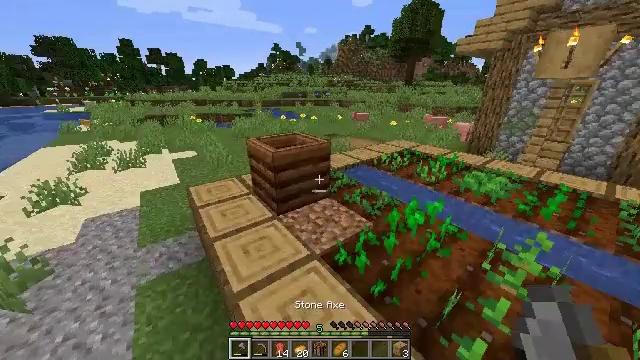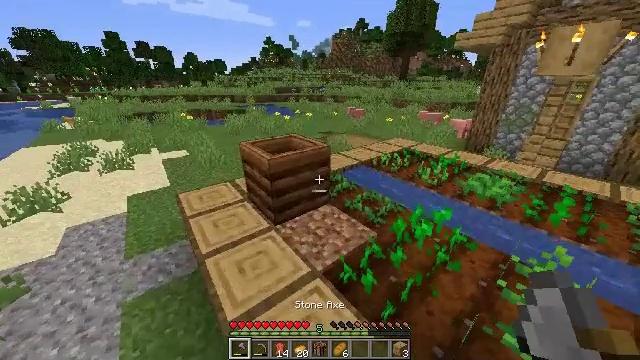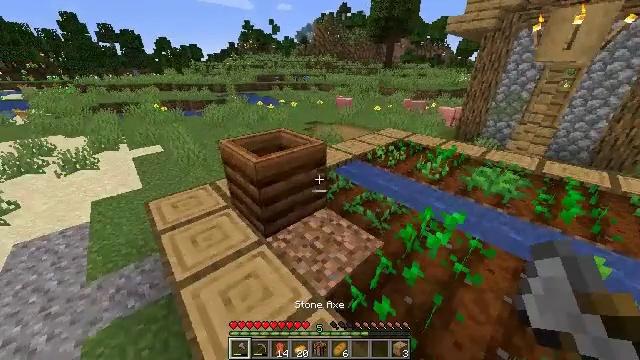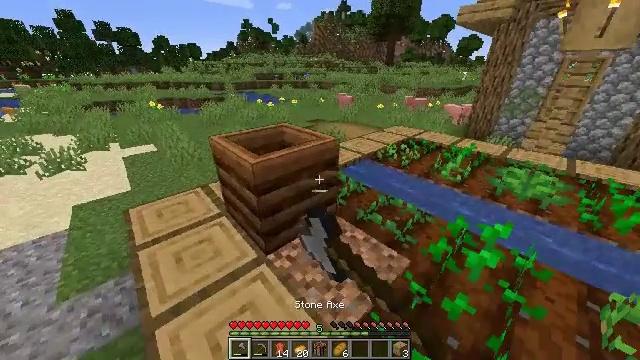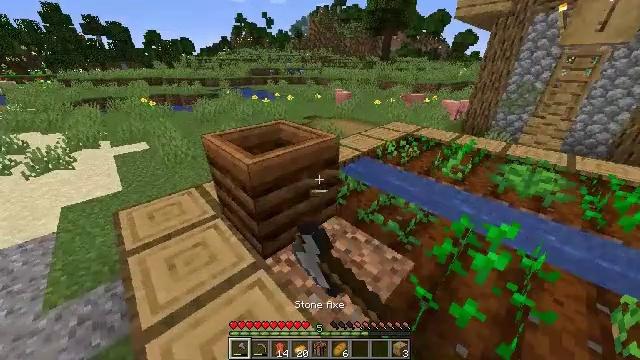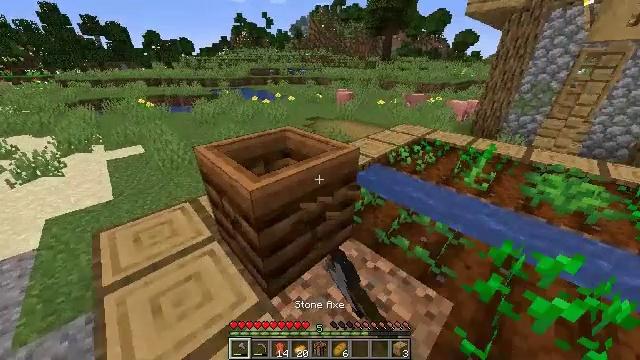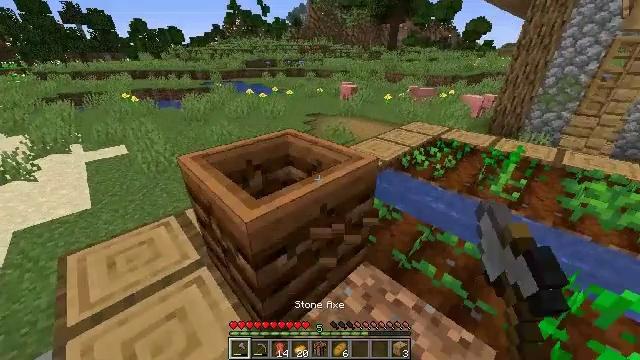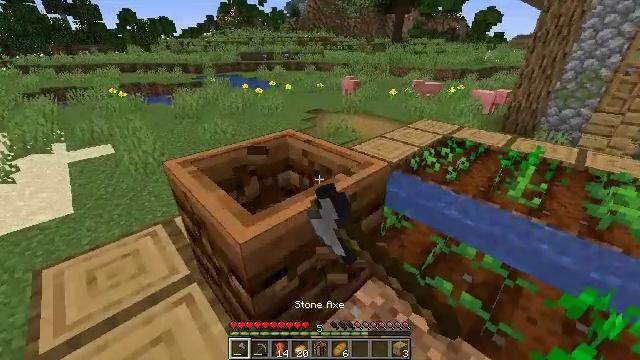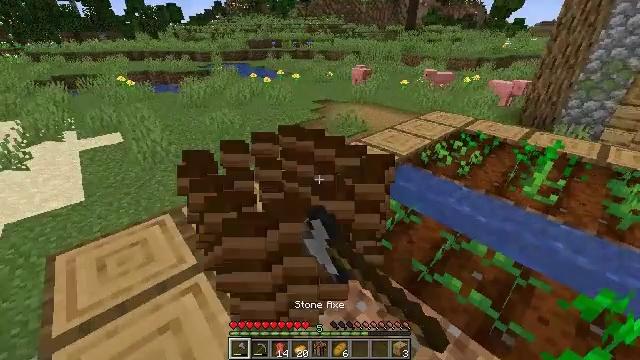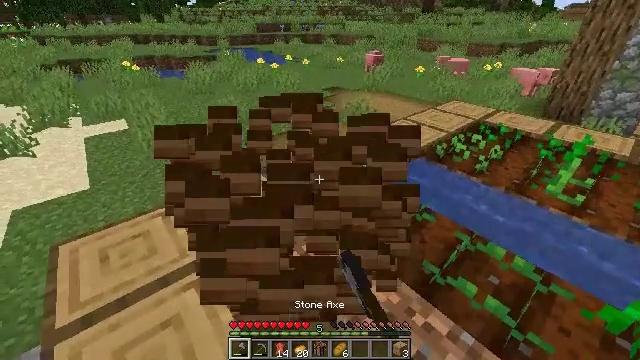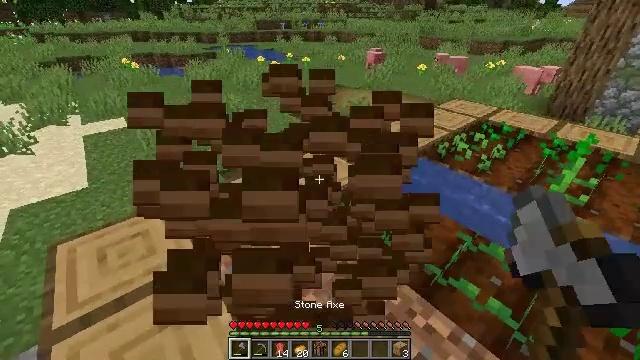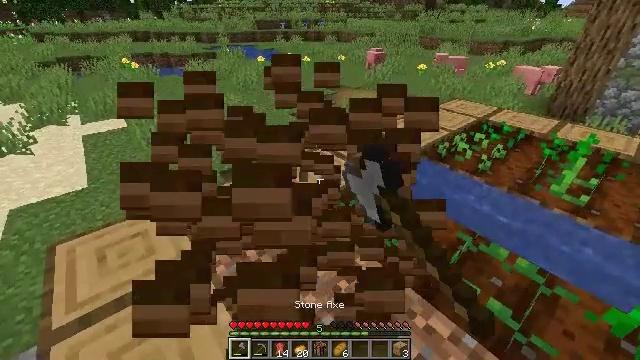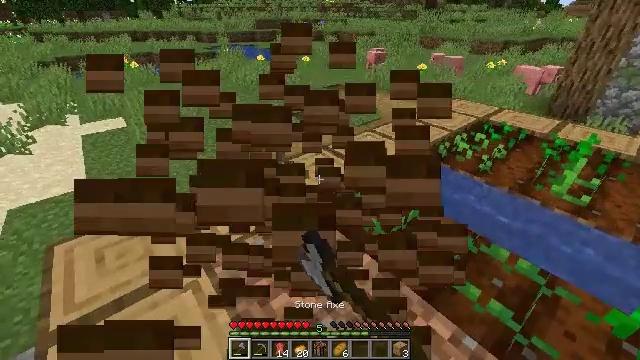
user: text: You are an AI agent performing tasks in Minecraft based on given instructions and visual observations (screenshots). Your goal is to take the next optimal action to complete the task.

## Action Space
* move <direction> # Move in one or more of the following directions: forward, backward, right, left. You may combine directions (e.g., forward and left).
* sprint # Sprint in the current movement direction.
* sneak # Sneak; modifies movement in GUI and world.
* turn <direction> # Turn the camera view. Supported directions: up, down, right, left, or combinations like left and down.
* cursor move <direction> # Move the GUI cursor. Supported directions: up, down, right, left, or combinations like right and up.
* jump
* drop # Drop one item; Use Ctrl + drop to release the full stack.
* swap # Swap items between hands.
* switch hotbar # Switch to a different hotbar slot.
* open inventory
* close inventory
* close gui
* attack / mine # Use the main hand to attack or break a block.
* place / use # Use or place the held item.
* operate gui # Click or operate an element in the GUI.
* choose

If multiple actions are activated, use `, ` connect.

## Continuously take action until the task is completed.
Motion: motion action
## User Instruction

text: Break the composter to recycle it.
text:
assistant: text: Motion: move forward, turn right and down
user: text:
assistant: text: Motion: move forward, turn right and down, attack / mine
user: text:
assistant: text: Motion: move forward, attack / mine
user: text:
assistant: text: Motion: move forward, turn right, attack / mine
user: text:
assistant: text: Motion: attack / mine
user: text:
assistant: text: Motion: attack / mine
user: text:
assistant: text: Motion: attack / mine
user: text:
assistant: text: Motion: turn left and down, attack / mine
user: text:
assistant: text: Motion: turn left and down, attack / mine
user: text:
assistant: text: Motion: attack / mine
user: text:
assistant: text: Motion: attack / mine
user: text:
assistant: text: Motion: attack / mine
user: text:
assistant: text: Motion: attack / mine